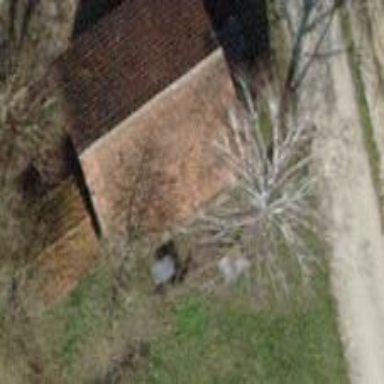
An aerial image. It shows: Hut.